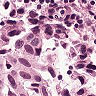
Metastatic tissue present: yes